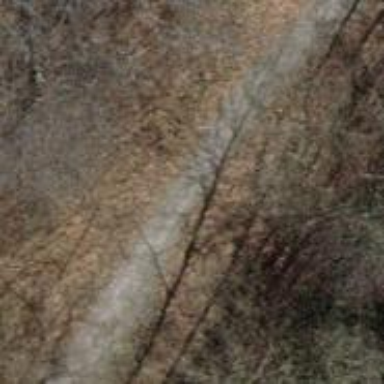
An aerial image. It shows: Gravel path with excellent trail visibility.